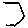
Label: hexagon